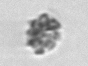
Label: coccolithophorid